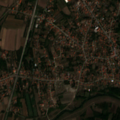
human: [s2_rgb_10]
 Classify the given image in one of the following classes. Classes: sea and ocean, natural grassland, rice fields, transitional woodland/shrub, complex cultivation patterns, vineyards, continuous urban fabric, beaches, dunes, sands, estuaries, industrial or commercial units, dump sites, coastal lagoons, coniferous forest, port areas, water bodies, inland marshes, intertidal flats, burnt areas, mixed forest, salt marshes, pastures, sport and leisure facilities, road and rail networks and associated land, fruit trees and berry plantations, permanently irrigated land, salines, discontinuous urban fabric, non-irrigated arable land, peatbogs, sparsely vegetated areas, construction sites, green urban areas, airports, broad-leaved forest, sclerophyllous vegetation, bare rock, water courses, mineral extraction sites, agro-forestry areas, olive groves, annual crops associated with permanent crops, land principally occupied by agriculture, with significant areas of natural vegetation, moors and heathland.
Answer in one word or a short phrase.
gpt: discontinuous urban fabric, non-irrigated arable land, complex cultivation patterns, land principally occupied by agriculture, with significant areas of natural vegetation, transitional woodland/shrub